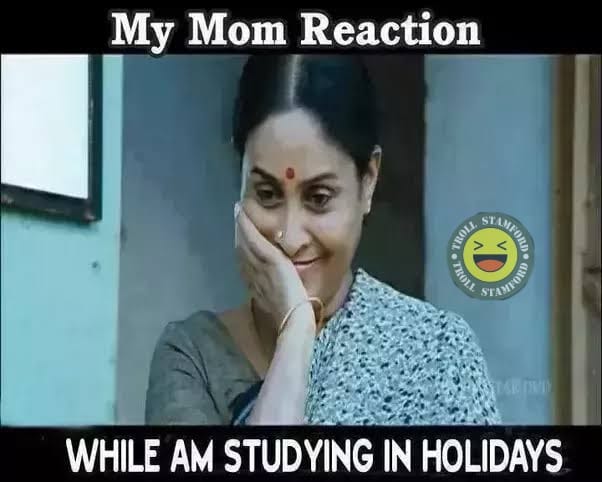
Caption: My Mom Reaction    WHILE AM STUDYING HOLIDAYS
Label: non-hate